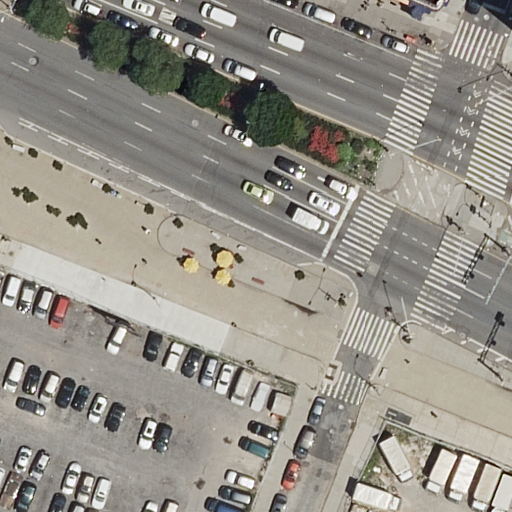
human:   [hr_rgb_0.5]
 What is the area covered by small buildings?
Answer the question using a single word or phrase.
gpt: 4m2

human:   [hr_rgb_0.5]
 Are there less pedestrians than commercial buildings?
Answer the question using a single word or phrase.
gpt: no

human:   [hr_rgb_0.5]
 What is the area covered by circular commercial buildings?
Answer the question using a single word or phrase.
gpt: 0m2

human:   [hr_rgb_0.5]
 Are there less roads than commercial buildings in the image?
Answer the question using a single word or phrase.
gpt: no

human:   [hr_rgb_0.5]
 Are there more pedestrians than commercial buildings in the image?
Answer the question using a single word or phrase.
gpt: yes

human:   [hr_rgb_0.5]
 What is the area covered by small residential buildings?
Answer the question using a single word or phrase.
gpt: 4m2

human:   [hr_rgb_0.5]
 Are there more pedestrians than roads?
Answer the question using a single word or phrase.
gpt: no

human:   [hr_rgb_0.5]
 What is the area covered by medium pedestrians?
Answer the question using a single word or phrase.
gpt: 0m2

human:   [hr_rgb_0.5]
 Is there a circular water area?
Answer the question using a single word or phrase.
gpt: no

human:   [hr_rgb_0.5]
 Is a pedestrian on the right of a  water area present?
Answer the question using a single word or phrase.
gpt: no

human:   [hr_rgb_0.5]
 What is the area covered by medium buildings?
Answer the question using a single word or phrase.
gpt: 0m2

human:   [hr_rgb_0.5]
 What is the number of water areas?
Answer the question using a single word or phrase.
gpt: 0

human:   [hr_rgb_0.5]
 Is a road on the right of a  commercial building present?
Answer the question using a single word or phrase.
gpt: no

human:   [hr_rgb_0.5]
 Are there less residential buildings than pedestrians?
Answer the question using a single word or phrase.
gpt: no

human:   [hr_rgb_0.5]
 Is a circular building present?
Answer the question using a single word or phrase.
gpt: no

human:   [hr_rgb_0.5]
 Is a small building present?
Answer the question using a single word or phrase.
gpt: yes

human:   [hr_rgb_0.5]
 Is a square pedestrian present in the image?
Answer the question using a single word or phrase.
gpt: no

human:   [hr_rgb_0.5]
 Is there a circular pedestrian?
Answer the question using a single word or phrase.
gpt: no

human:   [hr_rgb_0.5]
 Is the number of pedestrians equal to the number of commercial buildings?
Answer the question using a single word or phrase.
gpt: no

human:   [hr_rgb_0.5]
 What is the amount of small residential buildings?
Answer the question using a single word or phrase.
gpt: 1

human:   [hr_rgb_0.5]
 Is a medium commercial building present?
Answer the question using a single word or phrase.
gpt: no

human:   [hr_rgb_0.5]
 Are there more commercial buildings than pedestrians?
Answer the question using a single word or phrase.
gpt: no

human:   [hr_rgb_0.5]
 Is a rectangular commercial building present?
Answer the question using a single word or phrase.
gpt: no

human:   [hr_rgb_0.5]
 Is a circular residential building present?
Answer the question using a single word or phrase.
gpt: no

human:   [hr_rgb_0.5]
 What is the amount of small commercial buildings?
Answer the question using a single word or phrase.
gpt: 0

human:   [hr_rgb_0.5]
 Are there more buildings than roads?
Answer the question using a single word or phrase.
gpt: no

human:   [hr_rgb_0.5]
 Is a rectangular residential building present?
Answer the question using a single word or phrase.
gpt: yes

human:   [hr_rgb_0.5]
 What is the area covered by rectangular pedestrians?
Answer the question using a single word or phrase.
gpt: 523m2

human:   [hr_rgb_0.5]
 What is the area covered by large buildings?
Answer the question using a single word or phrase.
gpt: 0m2

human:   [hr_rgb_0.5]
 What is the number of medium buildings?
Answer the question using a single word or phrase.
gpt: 0

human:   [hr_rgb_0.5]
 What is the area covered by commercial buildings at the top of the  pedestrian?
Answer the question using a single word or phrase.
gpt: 0m2

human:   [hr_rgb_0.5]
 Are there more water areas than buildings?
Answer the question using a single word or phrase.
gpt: no

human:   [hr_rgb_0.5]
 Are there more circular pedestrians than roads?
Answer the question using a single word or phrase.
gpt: no

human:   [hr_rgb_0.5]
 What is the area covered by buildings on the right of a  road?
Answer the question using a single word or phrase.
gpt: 4m2

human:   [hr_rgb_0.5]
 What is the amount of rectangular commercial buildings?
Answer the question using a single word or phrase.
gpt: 0

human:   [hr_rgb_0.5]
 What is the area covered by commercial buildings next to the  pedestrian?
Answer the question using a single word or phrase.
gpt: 0m2